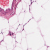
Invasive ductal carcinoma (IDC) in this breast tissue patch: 0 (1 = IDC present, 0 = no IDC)